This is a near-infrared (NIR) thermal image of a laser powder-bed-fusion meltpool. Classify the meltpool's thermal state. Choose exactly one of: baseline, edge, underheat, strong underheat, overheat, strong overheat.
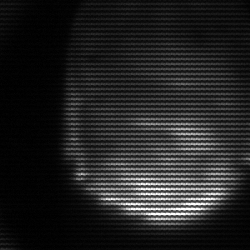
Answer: edge